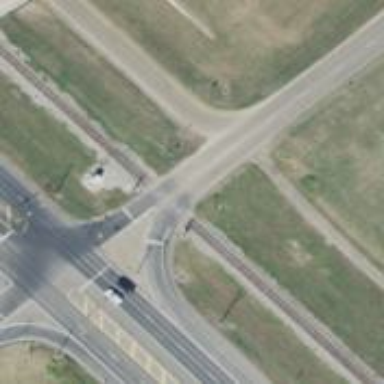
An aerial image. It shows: Primary link road with asphalt surface.